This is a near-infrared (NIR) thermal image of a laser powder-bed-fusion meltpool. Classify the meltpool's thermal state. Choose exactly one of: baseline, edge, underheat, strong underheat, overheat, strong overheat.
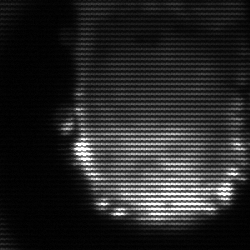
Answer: baseline